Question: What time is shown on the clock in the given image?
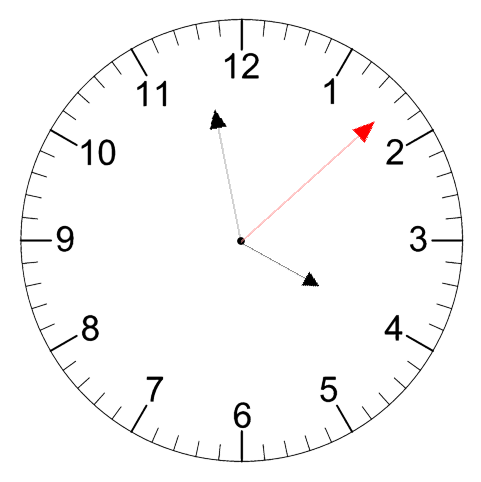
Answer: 03:58:08